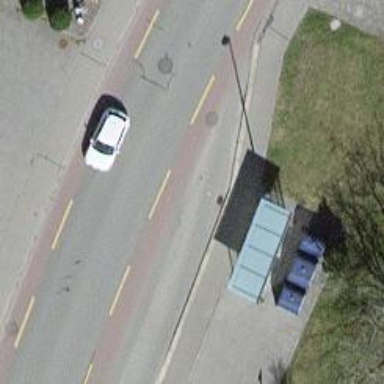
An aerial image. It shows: Public transport stop position.